Interaction volume radius: 5 \u00c5
Interaction volume height: 25 \u00c5
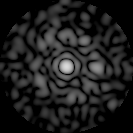
Disorder parameter: 0.86